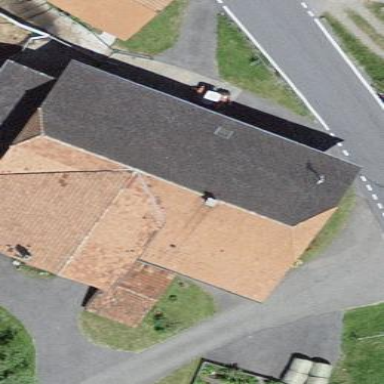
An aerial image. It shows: Farm building.